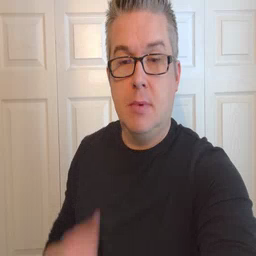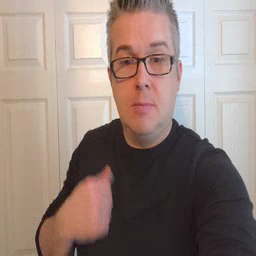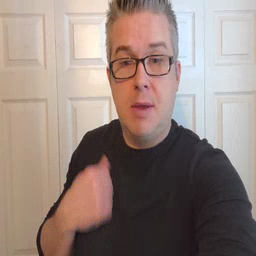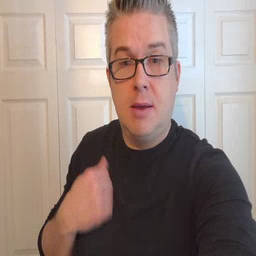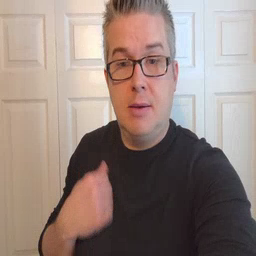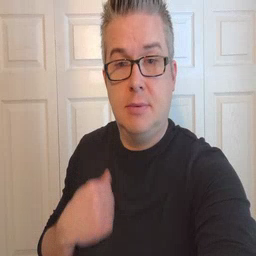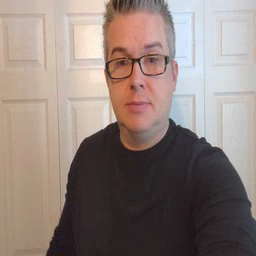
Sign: bath